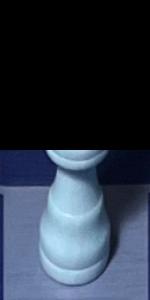
Label: Queen_White